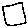
Label: square